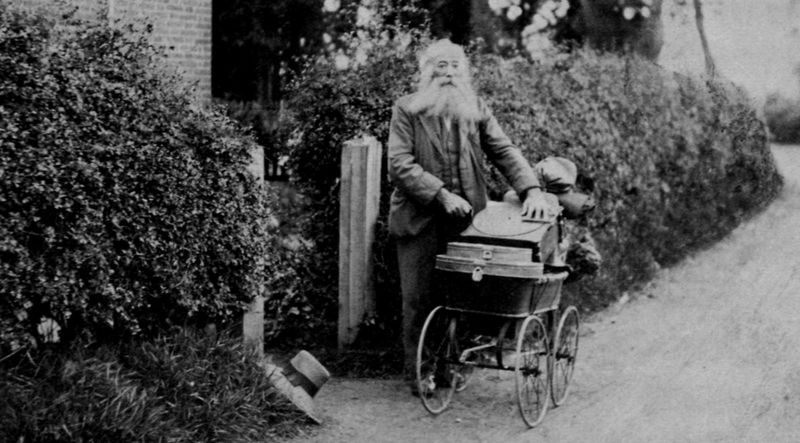
Künstler: Francis Frith
Schlagwörter: blätter, hand, mann, weiß, grau, hut, schwarz, strasse, stroh, gebäude, gras, haus, rosen, weg, zaun, alt, anzug, bart, wand, gesicht, halten, stehen, vollbart, bildnis, hände, porträt, gräser, busch, büsche, gebüsch, pfad, sträucher, boden, haare, stehend, musik, musiker, traurig, räder, garten, biegung, schachteln, spieler, alter mann, furchen, gepäck, russland, mauer, ziegel, hecke, landstraße, backstein, drehen, rand, rad, wagen, strohhut, hutband, um 1900, balken, platte, hutkrempe, weste, krempe, tor, pfosten, foto, fotografie, photographie, eingang, alter, greis, hauswand, schwarzweiß, puppe, photo, ziegelwand, bettler, armut, kinderwagen, opa, leier, schlösser, koffer, waagen, max, vorgarten, gartentor, rauschebart, kurbel, russlad, plattenspieler, kinderwaagen, leierkasten, schallplatte, grammophon, aalt, drehorgel, erinnerng, gartentür, gramophon, leierorgel, srassenmusikant, strassenmusikant, kurbeln, drehend, grammofon